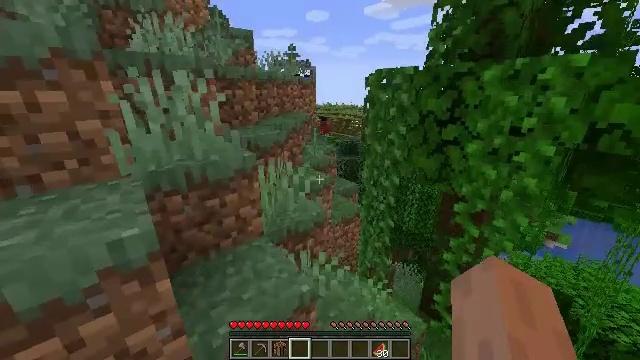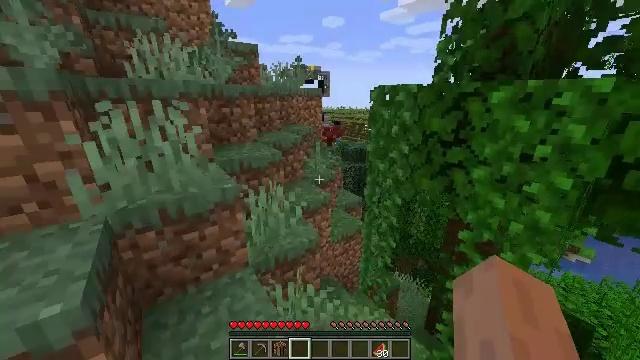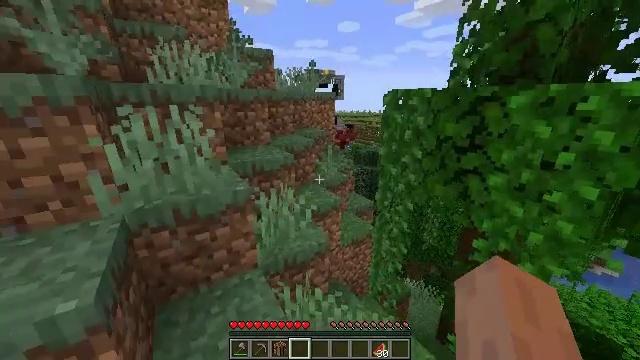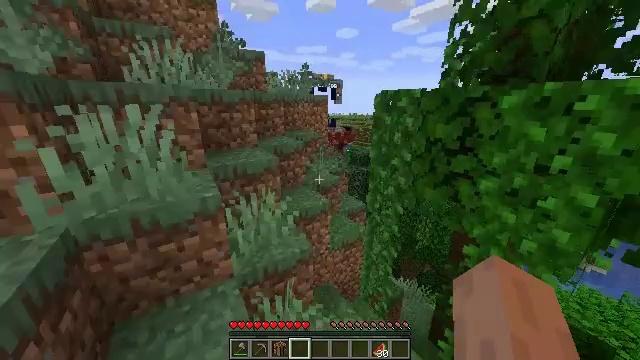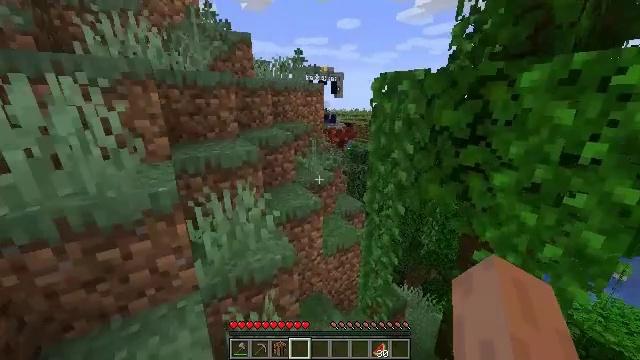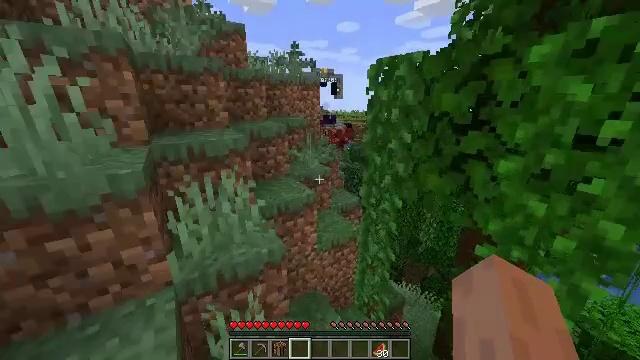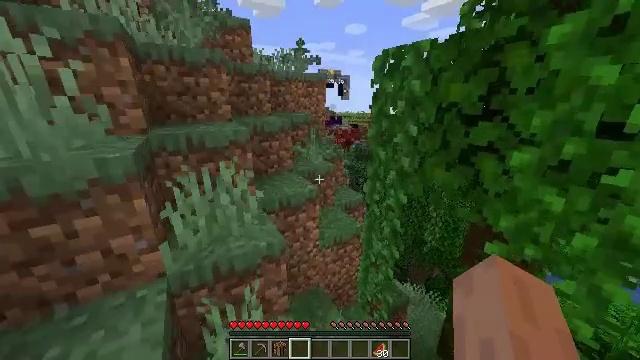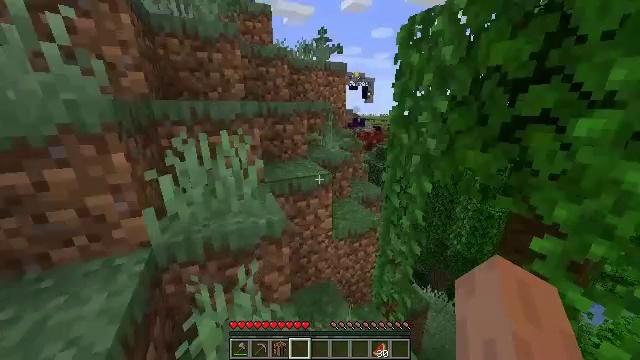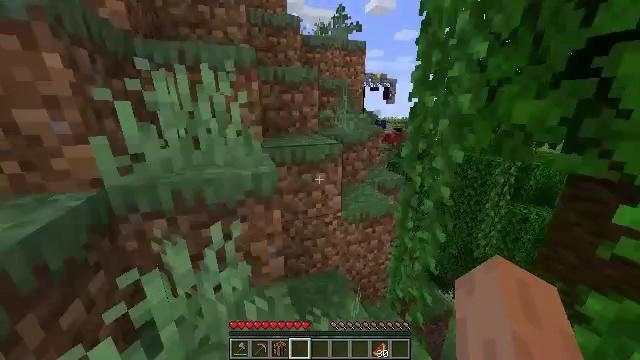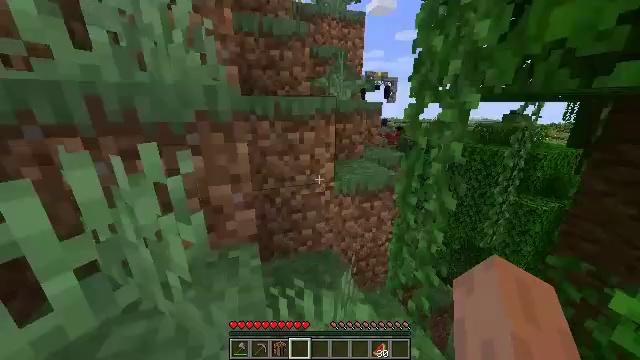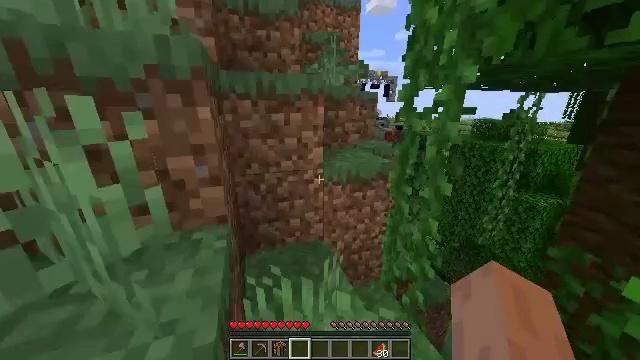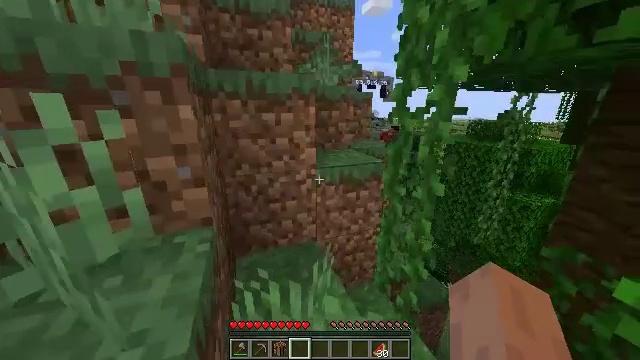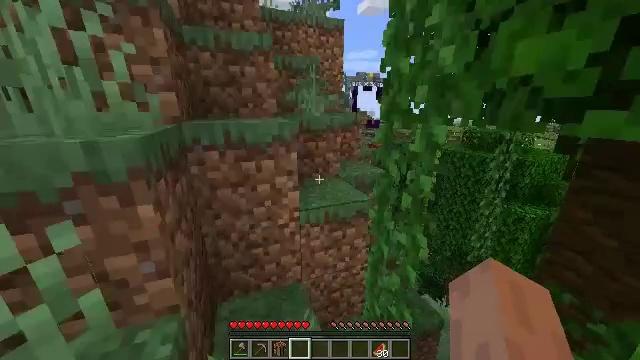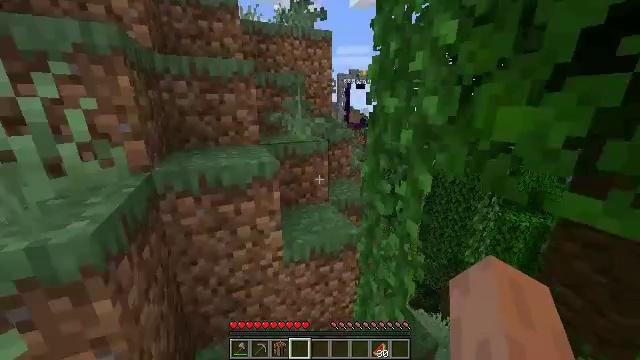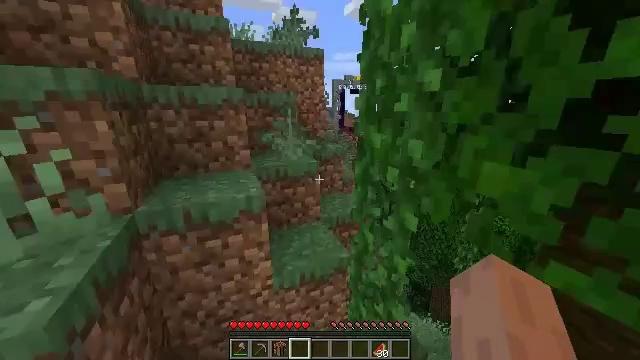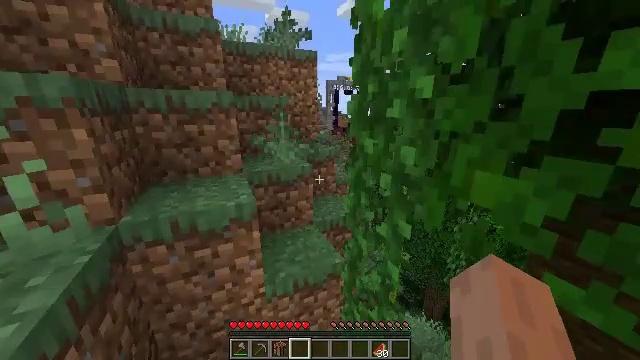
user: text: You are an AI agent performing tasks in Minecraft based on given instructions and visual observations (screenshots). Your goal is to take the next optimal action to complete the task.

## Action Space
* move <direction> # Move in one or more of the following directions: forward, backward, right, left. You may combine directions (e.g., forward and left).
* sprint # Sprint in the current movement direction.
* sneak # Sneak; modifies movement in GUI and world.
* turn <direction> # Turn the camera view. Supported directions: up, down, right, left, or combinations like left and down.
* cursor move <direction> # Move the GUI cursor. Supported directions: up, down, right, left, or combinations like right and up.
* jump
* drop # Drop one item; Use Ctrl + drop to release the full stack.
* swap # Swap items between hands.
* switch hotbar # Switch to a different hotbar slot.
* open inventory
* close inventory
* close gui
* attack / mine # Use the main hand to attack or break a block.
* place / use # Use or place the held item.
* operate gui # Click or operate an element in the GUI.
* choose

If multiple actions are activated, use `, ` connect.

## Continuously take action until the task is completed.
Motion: motion action
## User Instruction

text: Break the coal ore to collect coal.
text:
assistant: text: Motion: move forward, sprint, turn left, jump
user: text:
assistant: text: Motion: move forward, sprint, turn left, jump
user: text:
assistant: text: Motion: move forward, sprint, jump
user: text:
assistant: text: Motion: move forward, sprint, jump
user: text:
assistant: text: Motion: move forward, sprint, jump
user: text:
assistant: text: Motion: move forward, sprint, turn left, jump
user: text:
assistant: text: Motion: move forward, sprint, turn left, jump
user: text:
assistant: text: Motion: move forward, sprint, turn left, jump
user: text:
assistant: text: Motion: move forward, sprint, jump
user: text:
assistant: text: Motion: move forward, sprint, jump
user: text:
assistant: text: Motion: move forward, sprint, jump
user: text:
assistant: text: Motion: move forward, sprint, turn right, jump
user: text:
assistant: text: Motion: move forward, sprint, turn right, jump
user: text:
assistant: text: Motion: move forward, sprint, jump
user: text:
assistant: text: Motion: move forward, sprint, turn right, jump
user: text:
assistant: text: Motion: move forward, sprint, jump
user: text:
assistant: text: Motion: move forward, sprint, jump
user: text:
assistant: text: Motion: move forward, sprint, jump
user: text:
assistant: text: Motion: move forward, sprint, jump
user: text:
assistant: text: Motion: move forward, sprint, jump
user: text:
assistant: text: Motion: move forward, sprint, jump
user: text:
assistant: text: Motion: move forward, sprint, jump
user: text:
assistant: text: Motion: move forward, sprint, jump
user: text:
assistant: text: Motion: move forward, sprint, turn right, jump
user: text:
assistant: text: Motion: move forward, sprint, jump
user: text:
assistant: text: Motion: move forward, sprint, jump
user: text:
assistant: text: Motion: move forward, sprint, jump
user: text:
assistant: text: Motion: move forward, sprint, jump
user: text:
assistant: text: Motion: move forward, sprint, jump
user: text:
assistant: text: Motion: move forward, sprint, jump